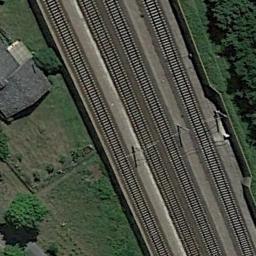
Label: railway